Question: There are ton of solution in Stackoverflow to calculate the totals of a column. That part I already solved. The issue is that of a total of 13 columns, only two are actually decimal numbers.This table get the data using ajax/datatables jQuery plugin (I don't know if the info is necessary but just in case).

If you look at the columns, the correct calculation should be 3113.27, but it rounds the number to 3111, so it is not taking into consideration the decimals.This is the code I'm using.
'''
$("#example tr:last td:not(:first,:last)").text(function(i){
var t = 0;
$(this).parent().prevAll().find("td:nth-child("+(i+2)+")").each(function(){
t += parseInt($(this).text(), 10 || 0);
});
return t;
});
'''
Again, the rest of the columns are fine, because I just need to count/sum, but these two are causeing me trouble. Thanks for any help.
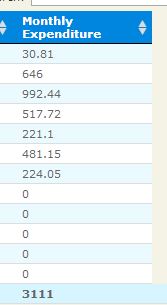
Answer: 'parseInt()' returns an integer (i.e. no decimals). If you use 'parseFloat()' it should work fine.